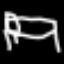
Label: bed